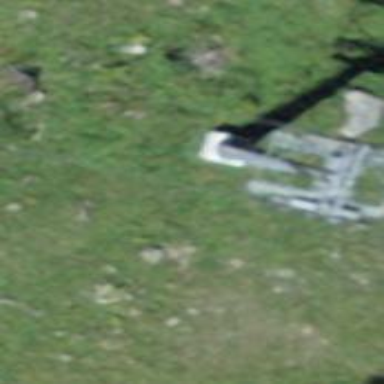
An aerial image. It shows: Pylon used for aerialway.